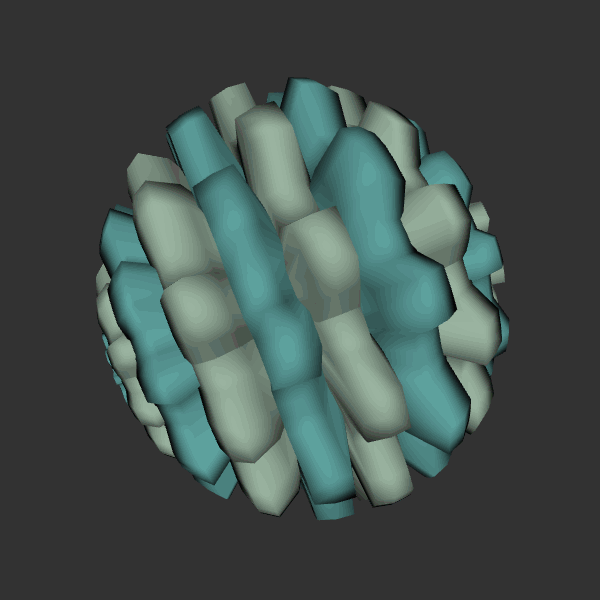
Background: dark